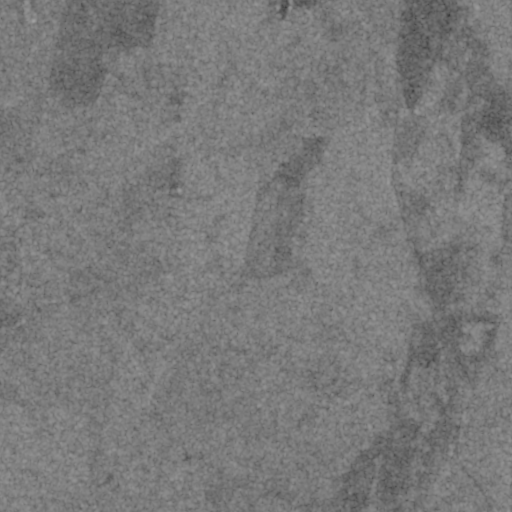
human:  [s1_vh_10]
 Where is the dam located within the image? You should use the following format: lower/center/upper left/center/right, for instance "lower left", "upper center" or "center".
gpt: The dam is located in the lower right of the image.
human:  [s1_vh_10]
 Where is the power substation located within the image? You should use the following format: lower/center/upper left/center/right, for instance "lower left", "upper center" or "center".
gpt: The power substation is located in the upper left of the image.
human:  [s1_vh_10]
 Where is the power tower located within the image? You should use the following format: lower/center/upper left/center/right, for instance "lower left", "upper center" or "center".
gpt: The power tower is located in the upper left of the image.
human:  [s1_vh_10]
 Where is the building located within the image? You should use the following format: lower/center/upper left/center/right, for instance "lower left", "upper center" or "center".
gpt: There is no building in the image.

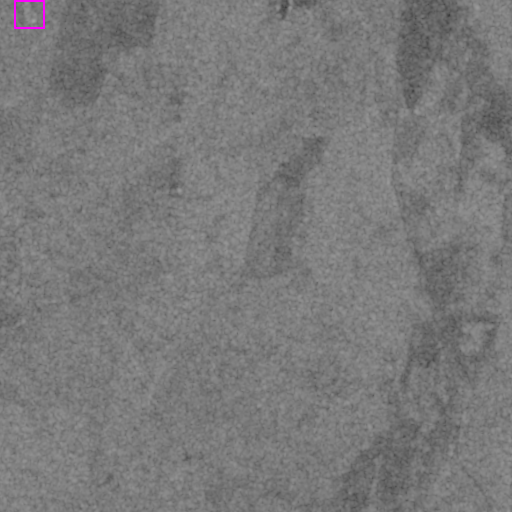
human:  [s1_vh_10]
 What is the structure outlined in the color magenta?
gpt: The structure outlined in magenta is a power substation.
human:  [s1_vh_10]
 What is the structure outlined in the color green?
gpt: There is no green outline.